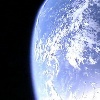
Label: cloud